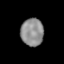
Tissue: lung
Cell type: Endothelial cells
Senescence score: 0.1733
Nuclear area (px): 620
Mean DAPI intensity: 140.305